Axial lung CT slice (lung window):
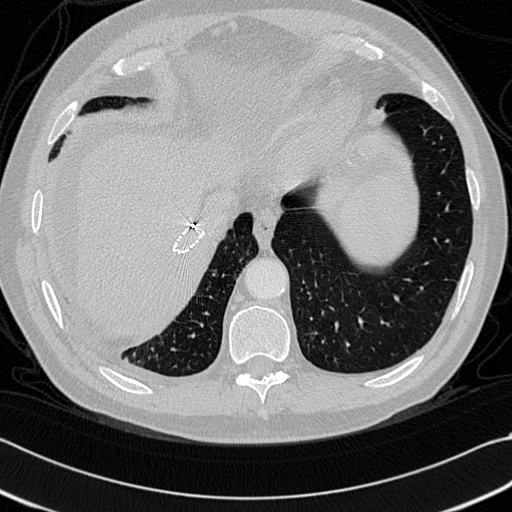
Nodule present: no